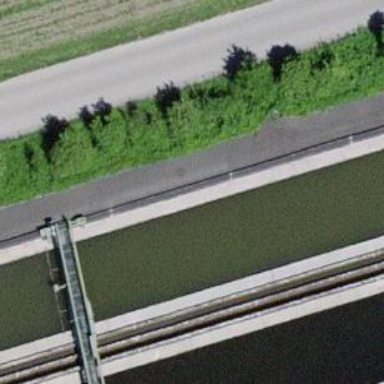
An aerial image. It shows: Image of wastewater.